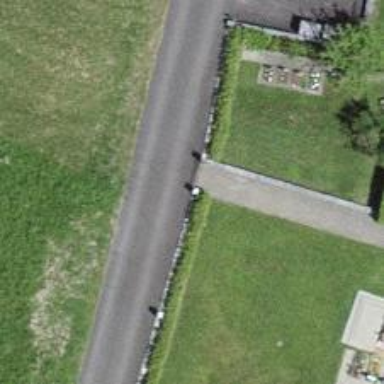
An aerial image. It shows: Gate.